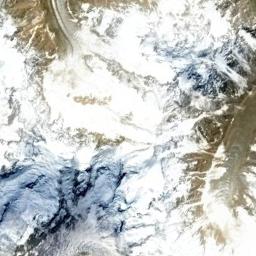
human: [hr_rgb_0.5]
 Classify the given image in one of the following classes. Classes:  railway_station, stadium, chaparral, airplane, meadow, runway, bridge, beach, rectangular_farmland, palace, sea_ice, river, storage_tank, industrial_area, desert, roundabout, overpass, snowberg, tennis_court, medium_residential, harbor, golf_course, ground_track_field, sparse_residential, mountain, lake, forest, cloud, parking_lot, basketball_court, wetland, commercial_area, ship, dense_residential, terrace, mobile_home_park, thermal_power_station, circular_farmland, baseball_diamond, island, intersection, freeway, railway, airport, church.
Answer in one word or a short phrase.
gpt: snowberg